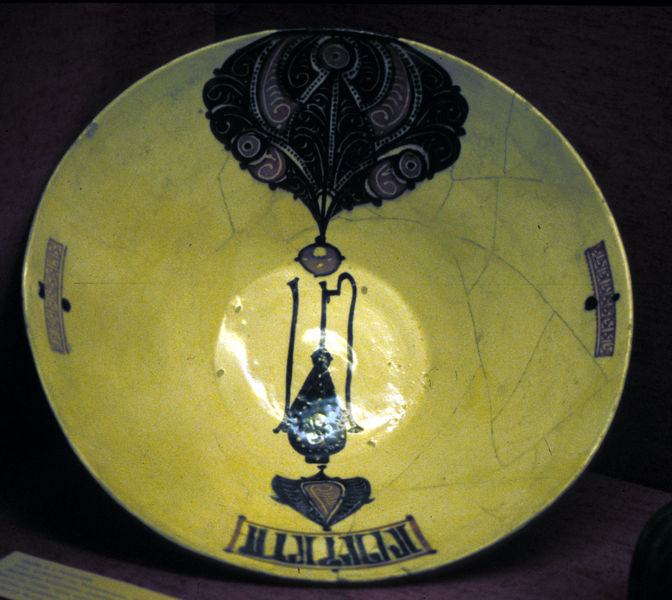
Titel: Keramik
Künstler: unbekannt
Standort: Paris
Institution: Louvre
Schlagwörter: blau, schatten, gelb, licht, schwarz, blüten, muster, schale, schüssel, teller, spiegelung, keramik, schrift, risse, jugendstil, reflexe, glanz, foto, photographie, porzellan, photo, bänder, ornamentik, glasur, geklebt, sprünge, gesprungen, zusammengesetzt, foto fotografie